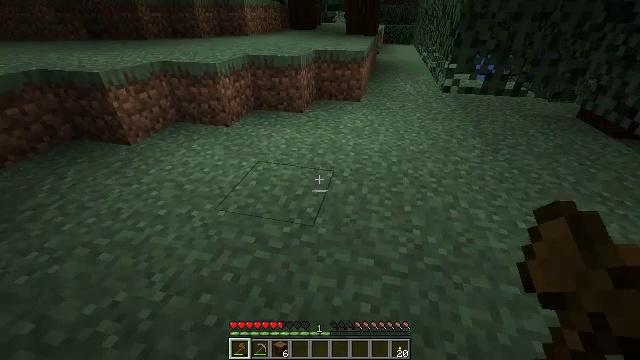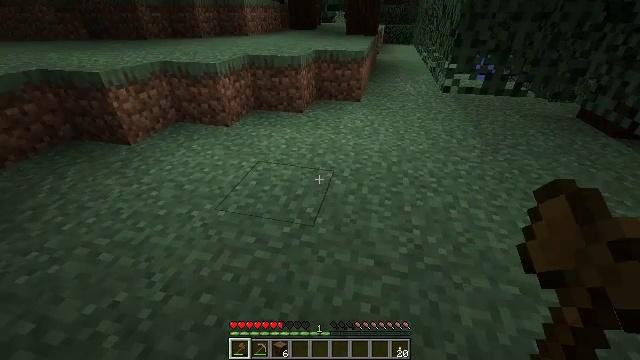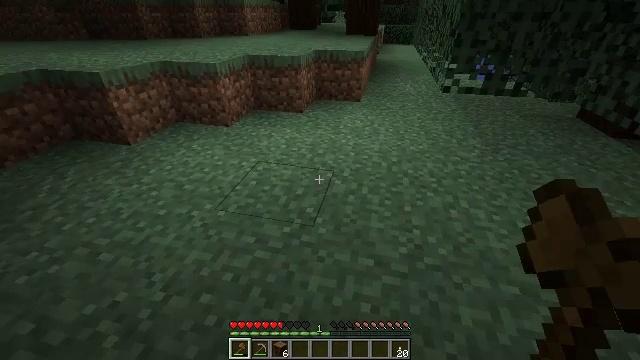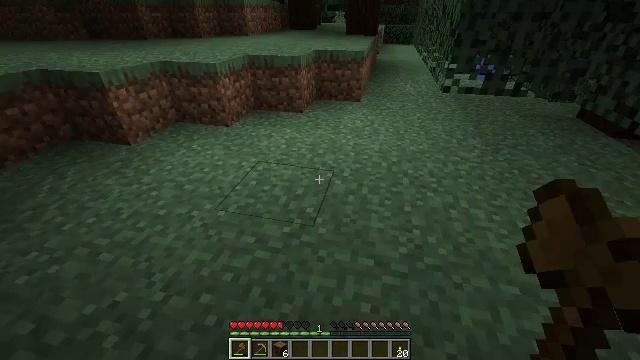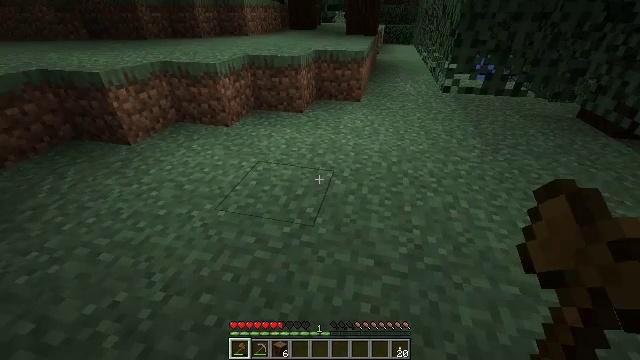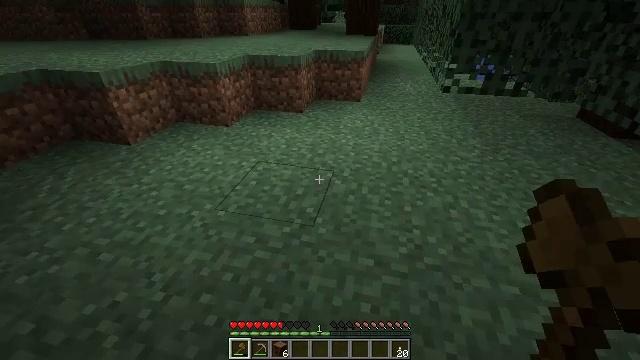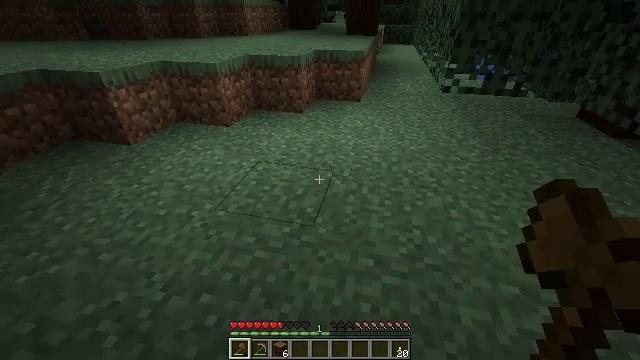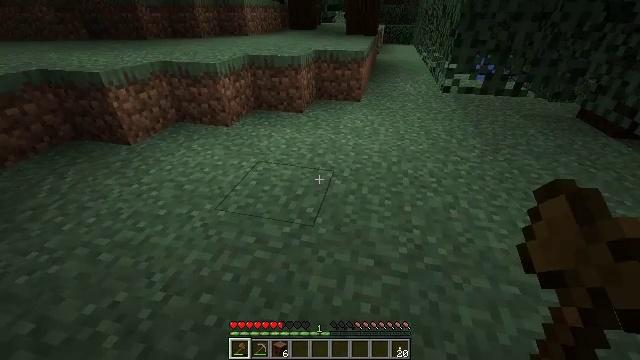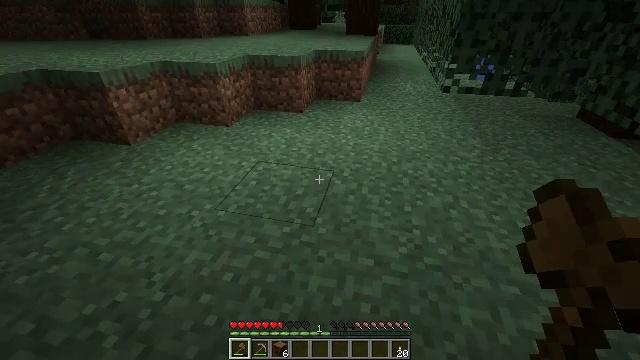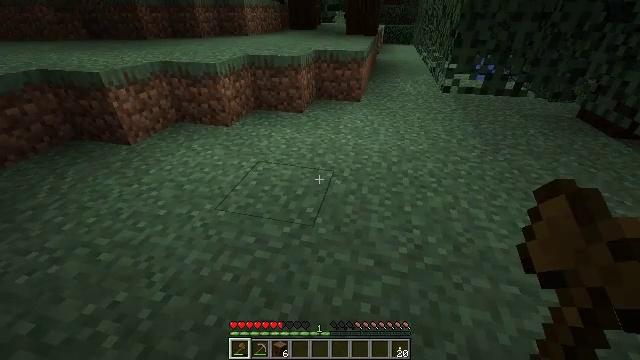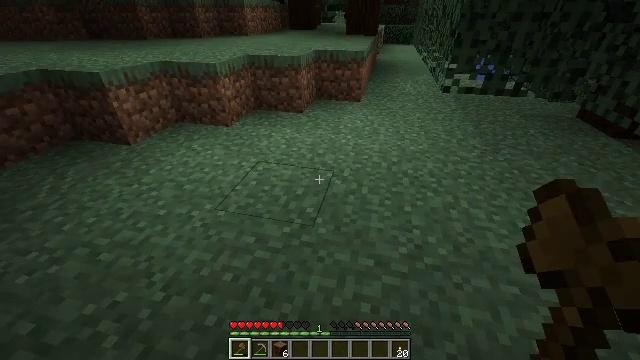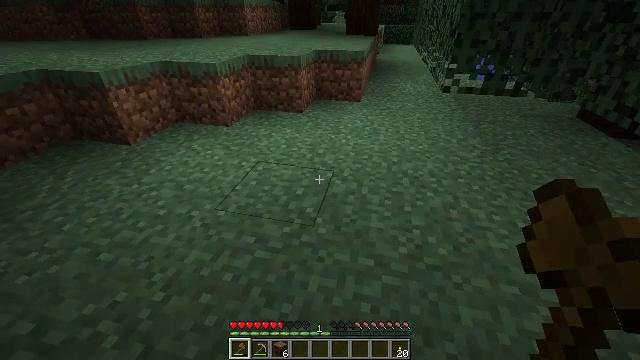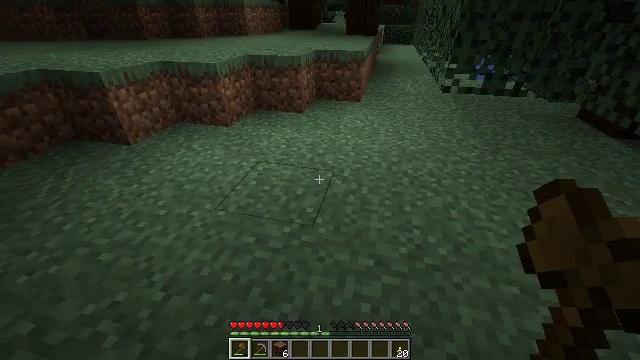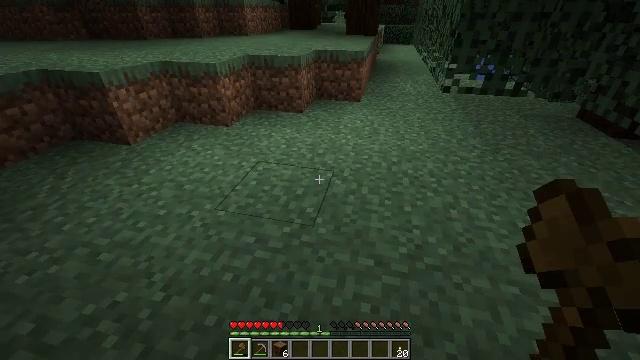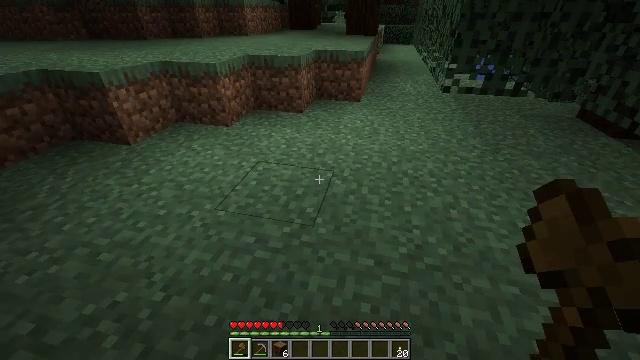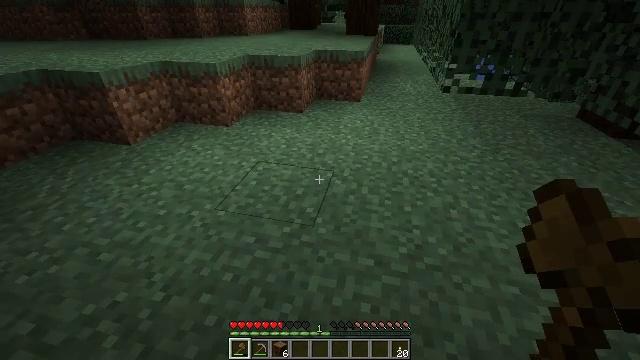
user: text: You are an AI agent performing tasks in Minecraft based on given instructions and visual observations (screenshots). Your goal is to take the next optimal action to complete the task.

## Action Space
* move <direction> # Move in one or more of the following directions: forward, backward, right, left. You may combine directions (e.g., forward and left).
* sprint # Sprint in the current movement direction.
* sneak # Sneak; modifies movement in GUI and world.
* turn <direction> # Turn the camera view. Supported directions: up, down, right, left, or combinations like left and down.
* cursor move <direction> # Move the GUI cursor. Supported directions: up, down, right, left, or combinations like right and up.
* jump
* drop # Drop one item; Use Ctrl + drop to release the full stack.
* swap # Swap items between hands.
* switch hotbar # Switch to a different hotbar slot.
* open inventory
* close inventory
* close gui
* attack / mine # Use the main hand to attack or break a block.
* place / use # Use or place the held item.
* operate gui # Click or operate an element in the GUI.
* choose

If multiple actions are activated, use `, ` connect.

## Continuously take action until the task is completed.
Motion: motion action
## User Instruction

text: Hunt a salmon.
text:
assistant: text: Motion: no_op
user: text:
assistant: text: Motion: no_op
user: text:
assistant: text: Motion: no_op
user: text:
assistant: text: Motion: no_op
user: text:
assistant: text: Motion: no_op
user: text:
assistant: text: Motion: no_op
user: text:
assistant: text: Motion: no_op
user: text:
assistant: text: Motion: no_op
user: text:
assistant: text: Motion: no_op
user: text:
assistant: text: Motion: no_op
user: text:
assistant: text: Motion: no_op
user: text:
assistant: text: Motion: no_op
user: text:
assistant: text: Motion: no_op
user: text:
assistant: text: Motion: no_op
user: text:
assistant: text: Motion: no_op
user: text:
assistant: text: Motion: no_op
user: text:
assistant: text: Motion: no_op
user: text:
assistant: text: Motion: no_op
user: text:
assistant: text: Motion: no_op
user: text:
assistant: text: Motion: no_op
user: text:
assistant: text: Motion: no_op
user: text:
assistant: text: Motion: turn up
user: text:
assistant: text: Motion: move forward, turn right and up
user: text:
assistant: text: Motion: move forward, turn up
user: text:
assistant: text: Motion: move forward
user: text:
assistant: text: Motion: move forward, turn up
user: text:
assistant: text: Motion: move forward
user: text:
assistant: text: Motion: move forward
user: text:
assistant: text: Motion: move forward
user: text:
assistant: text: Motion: move forward, turn left